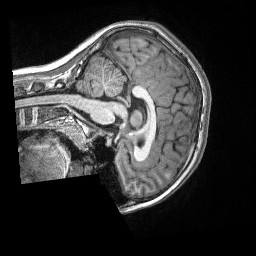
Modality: T1w
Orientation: sagittal
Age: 12
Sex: male